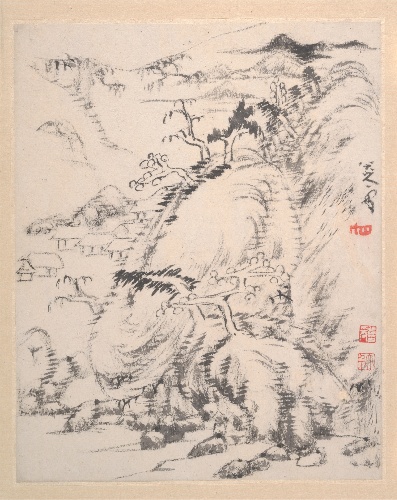
Title: 清  朱耷 (八大山人)  山水圖  冊|Landscape album
Artist: Bada Shanren (Zhu Da)
Artist bio: Chinese, 1626–1705
Date: dated 1699
Object type: Album
Classification: Paintings
Medium: Album of twelve leaves; ink and color on paper
Culture: China
Period: Qing dynasty (1644–1911)
Dimensions: Image (each): 7 3/8 x 9 1/8 in. (18.7 x 23.2 cm)
Department: Asian Art
Credit line: Bequest of John M. Crawford Jr., 1988
Accession year: 1989
Repository: Metropolitan Museum of Art, New York, NY
Tags: Landscapes|Mountains